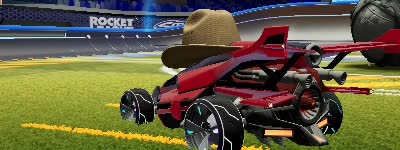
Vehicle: aftershock